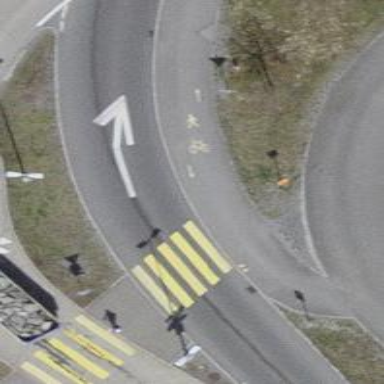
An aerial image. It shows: Footway with zebra crossing.